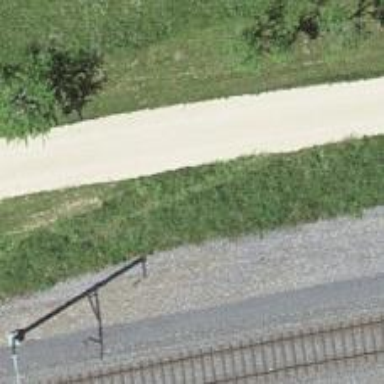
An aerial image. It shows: Compacted driveway that serves as service road.